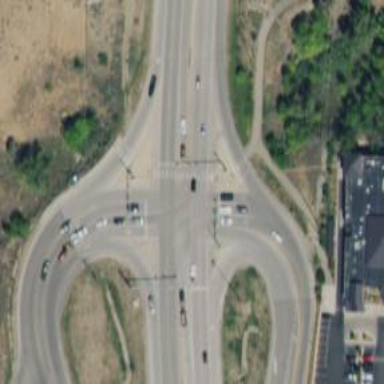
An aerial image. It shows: Trunk link highway.